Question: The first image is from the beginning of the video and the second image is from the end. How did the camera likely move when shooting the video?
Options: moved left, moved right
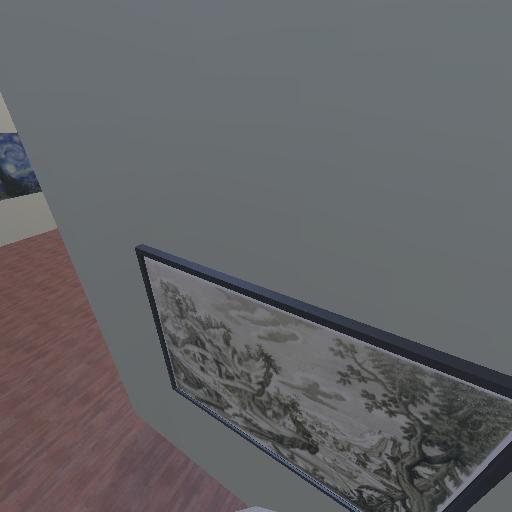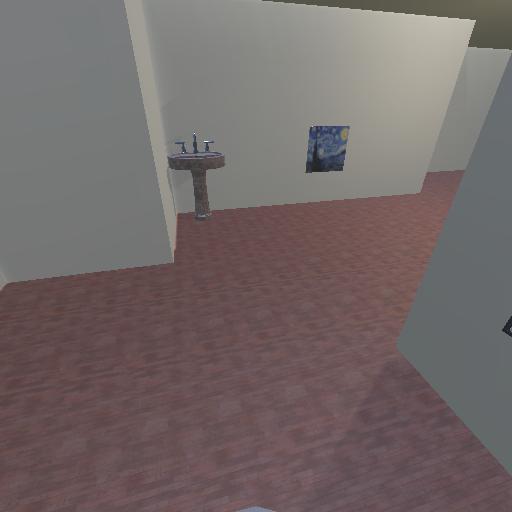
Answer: moved left